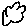
Label: cloud